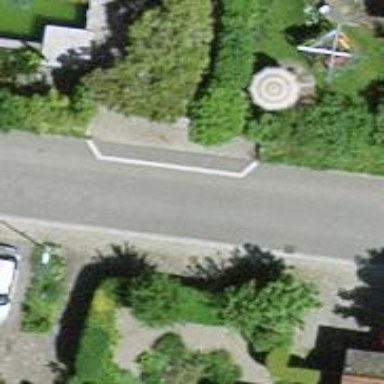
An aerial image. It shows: Steps with paved surface.